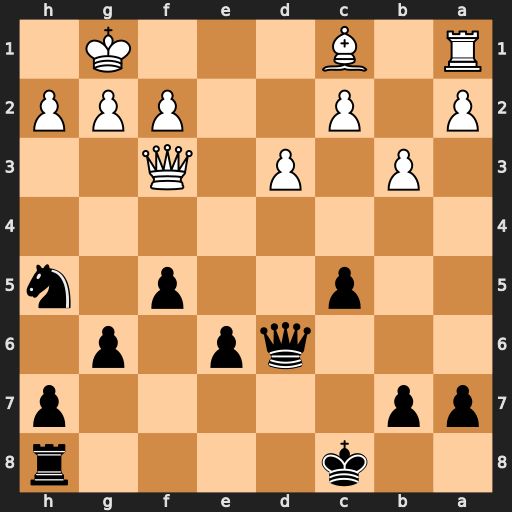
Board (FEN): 2k4r/pp5p/3qp1p1/2p2p1n/8/1P1P1Q2/P1P2PPP/R1B3K1
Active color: b
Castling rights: -
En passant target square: -
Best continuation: Qe5 Bb2 Qxb2